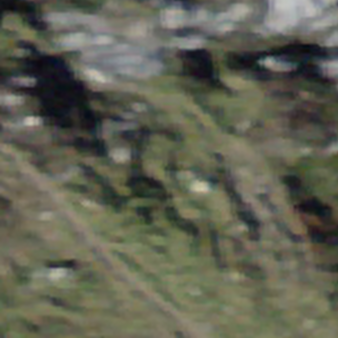
Label: other